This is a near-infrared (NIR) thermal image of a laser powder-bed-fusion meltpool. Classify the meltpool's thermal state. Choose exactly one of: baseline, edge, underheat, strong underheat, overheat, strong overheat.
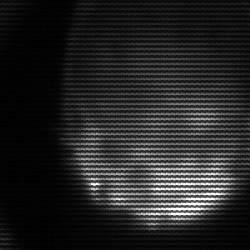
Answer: edge